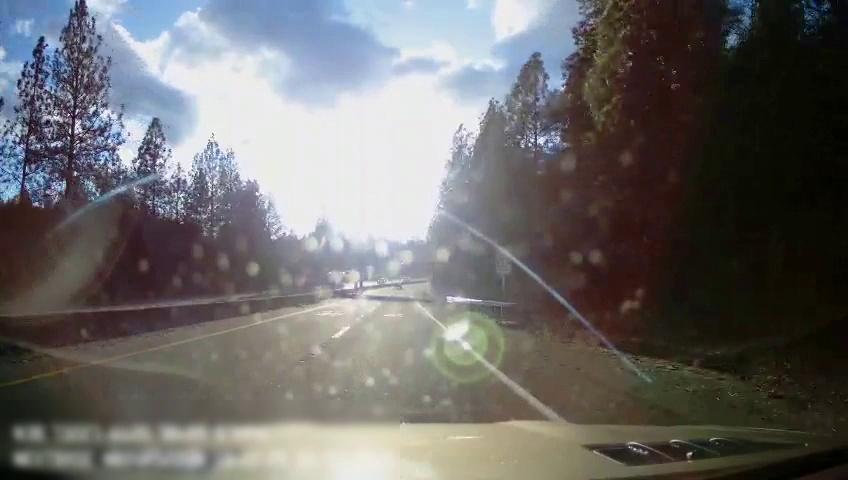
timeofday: Day
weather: Sunny
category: Drivable Space
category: Drivable Space
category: Lanes | Alternate Lane
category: Lanes | Current Lane
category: Lanes | Alternate Lane
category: Traffic | Signs